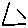
Label: triangle